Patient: sex M, age 53
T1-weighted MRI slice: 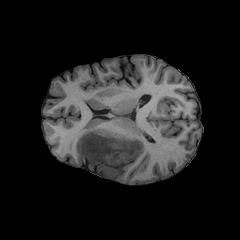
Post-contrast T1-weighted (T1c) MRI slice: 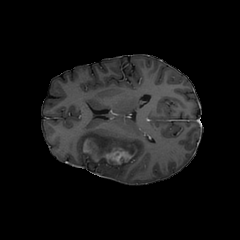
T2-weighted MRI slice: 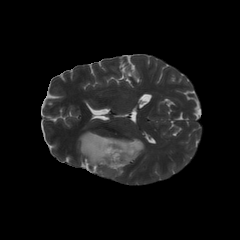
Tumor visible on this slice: yes
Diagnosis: Astrocytoma, IDH-mutant
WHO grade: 4